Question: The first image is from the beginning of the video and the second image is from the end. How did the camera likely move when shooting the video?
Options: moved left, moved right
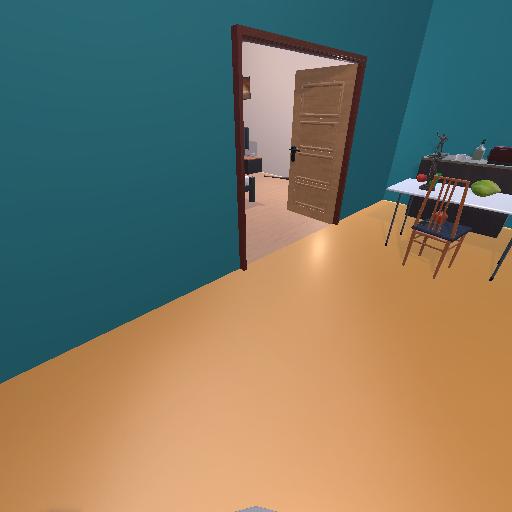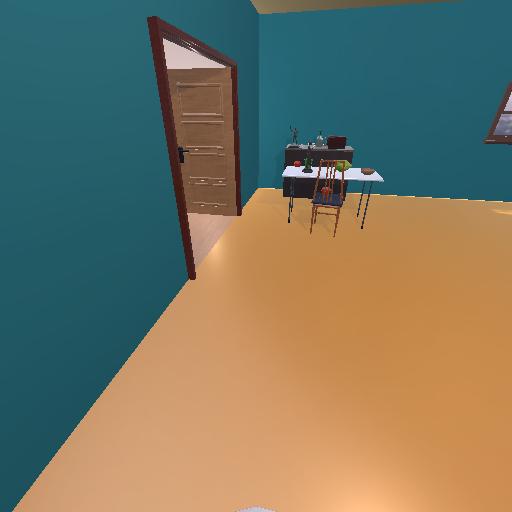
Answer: moved left